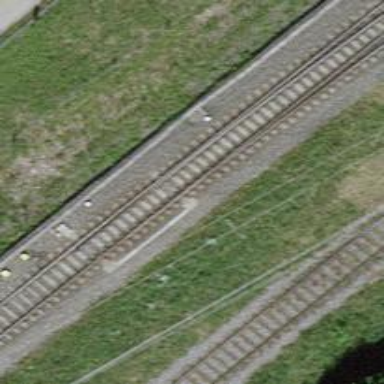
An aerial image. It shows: Railway switch.